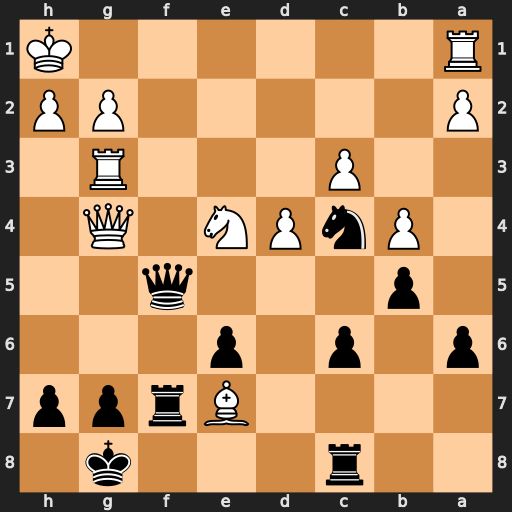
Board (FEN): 2r3k1/4Brpp/p1p1p3/1p3q2/1PnPN1Q1/2P3R1/P5PP/R6K
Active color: b
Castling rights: -
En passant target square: -
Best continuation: Qf1+ Rxf1 Rxf1#